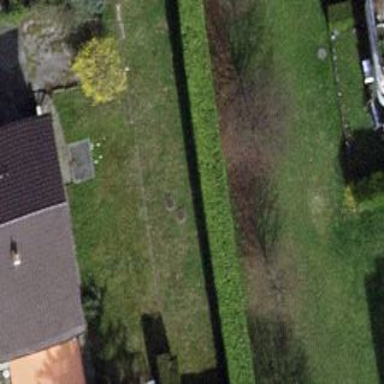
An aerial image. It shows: Garden surrounded by fence.